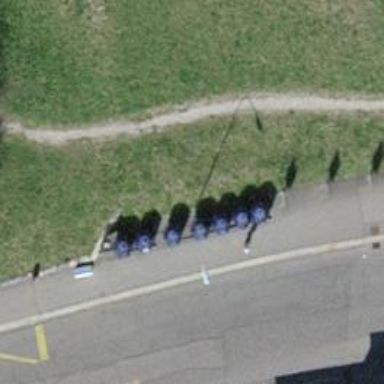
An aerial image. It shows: Recycling container at amenity designated for recycling.